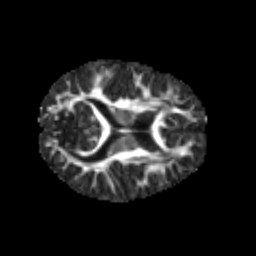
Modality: FA
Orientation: axial
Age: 7
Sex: female
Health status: healthy